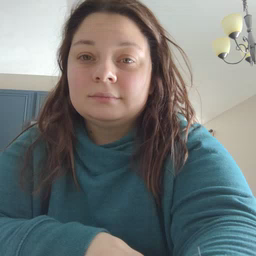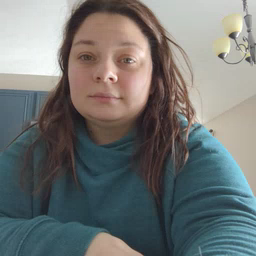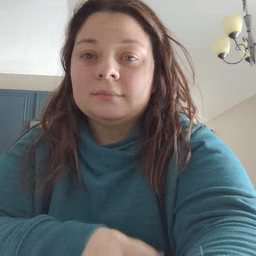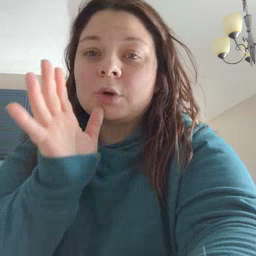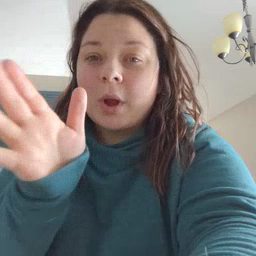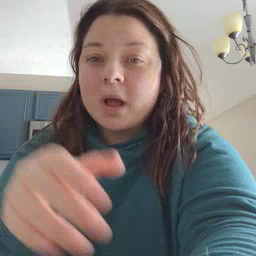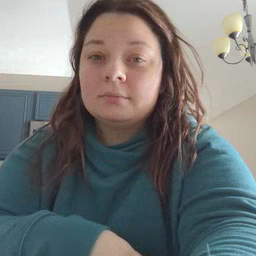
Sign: grandma